Interaction volume radius: 5 \u00c5
Interaction volume height: 40 \u00c5
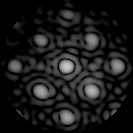
Disorder parameter: 0.133